Field crop: maize
Growth stage: 2
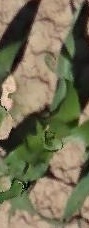
Species: maize